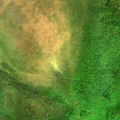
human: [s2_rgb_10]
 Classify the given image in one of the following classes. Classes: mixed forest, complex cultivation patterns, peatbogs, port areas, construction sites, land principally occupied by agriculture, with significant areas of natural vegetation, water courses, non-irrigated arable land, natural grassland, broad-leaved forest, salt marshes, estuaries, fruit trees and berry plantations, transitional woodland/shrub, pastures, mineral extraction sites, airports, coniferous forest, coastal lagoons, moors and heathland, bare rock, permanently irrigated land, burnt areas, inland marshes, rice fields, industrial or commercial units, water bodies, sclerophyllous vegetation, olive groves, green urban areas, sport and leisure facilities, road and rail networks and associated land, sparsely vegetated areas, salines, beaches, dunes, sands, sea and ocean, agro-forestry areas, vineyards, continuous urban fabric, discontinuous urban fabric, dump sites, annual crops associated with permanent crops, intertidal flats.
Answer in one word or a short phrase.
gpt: broad-leaved forest, coniferous forest, transitional woodland/shrub, peatbogs